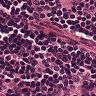
Metastatic tissue present: no